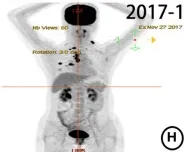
PET-CT scan (November 2017) and histopathological and molecular results after gefitinib therapy resistance. (H) Holistic view of PET-CT: metabolic lesions in multiple metastases. Histopathological features of ultrasound-guided biopsy tissue.
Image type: radiology (pet)